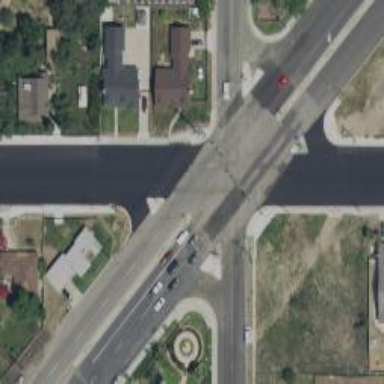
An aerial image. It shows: Marked road crossing.